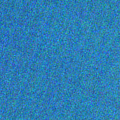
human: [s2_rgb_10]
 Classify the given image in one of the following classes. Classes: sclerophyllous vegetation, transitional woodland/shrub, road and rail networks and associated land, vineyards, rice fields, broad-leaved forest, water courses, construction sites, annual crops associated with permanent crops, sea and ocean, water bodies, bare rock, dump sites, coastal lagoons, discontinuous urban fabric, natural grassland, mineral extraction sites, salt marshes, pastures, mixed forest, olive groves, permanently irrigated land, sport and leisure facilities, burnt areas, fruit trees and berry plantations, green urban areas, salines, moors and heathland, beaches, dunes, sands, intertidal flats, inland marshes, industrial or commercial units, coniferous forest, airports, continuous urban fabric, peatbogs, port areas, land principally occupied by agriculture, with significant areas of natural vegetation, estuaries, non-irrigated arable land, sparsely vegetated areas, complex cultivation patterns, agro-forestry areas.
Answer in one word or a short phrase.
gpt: sea and ocean